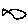
Label: fish